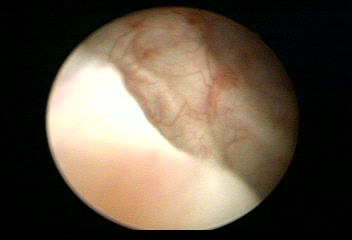
Modality: WLC
Class: Normal mucosa
Bladder cancer association: No